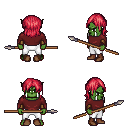
a pixel art fantasy rpg character, male body template, orc, green skin, maroon long-sleeve shirt, white pants, ruby red long bangs hairstyle, leather bracers, brown shoes, spear, four views (front, back, left, right), 2x2 character sprite sheet, small pixel art, hard edges, no anti-aliasing